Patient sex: M
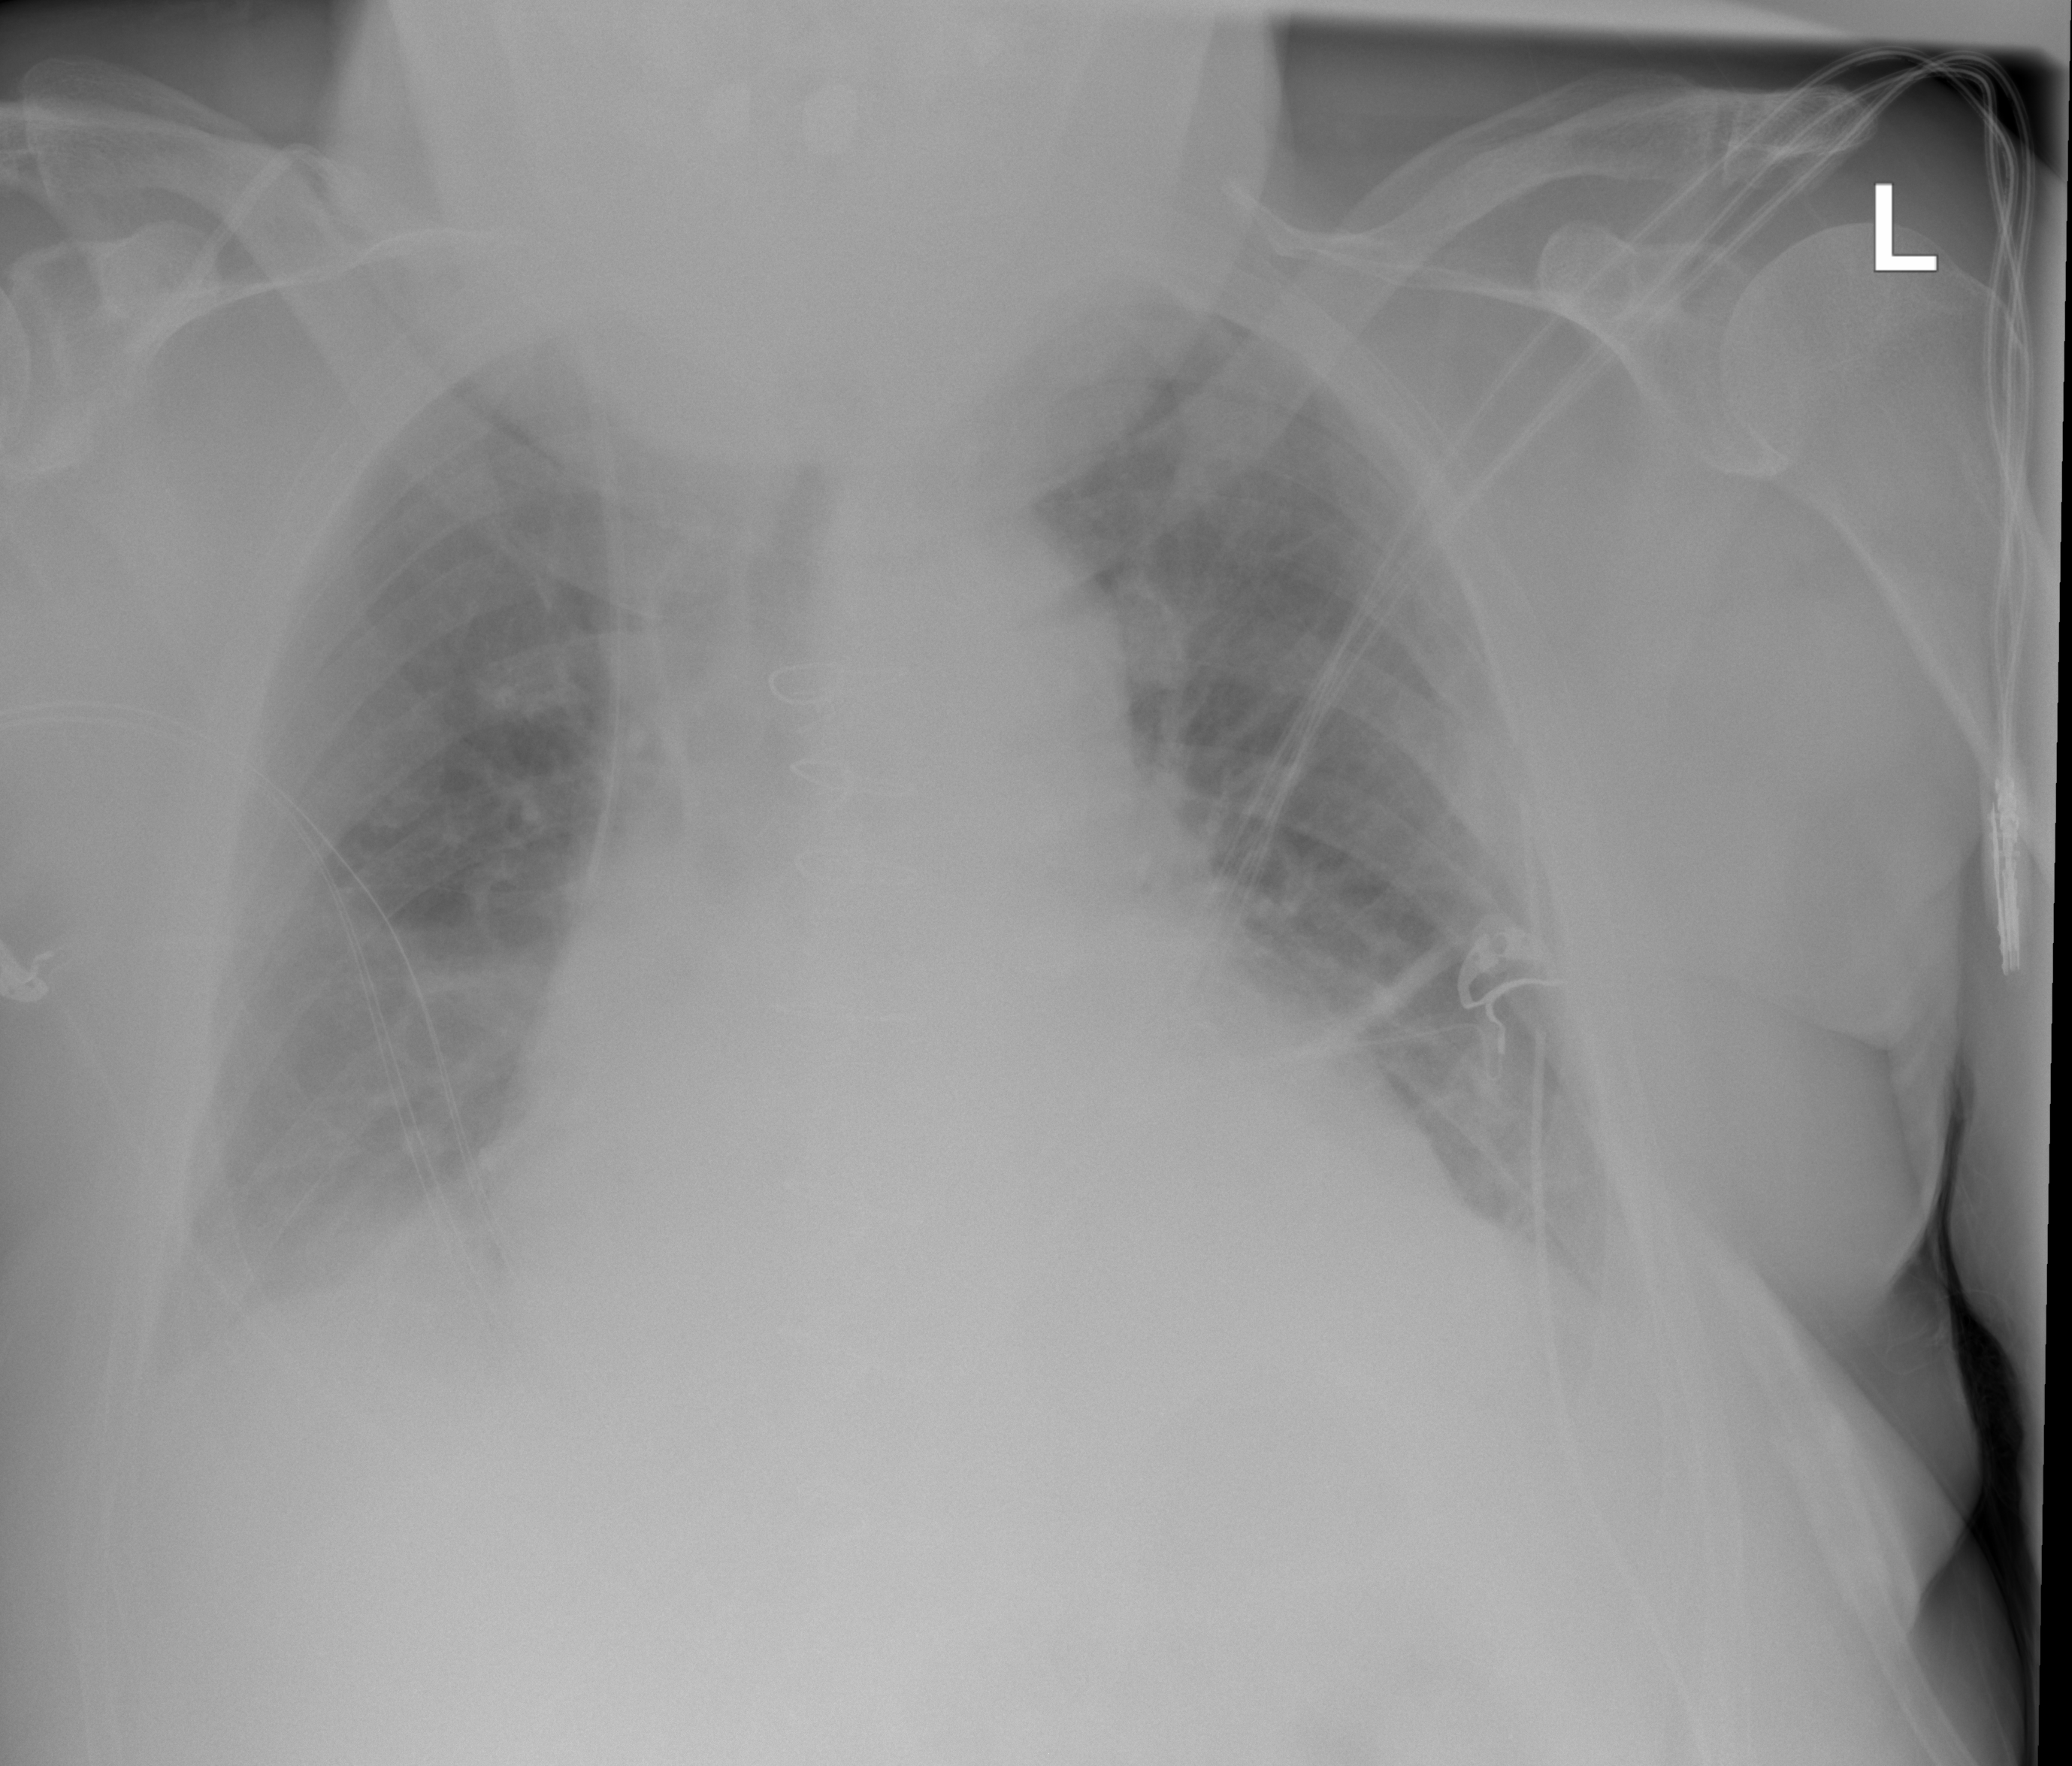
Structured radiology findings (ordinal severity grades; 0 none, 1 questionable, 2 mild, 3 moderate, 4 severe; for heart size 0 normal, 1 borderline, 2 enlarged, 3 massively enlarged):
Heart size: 2
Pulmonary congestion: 0
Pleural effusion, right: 0
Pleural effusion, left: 2
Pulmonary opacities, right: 0
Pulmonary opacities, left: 0
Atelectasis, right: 2
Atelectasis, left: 2